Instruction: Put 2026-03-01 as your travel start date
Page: home
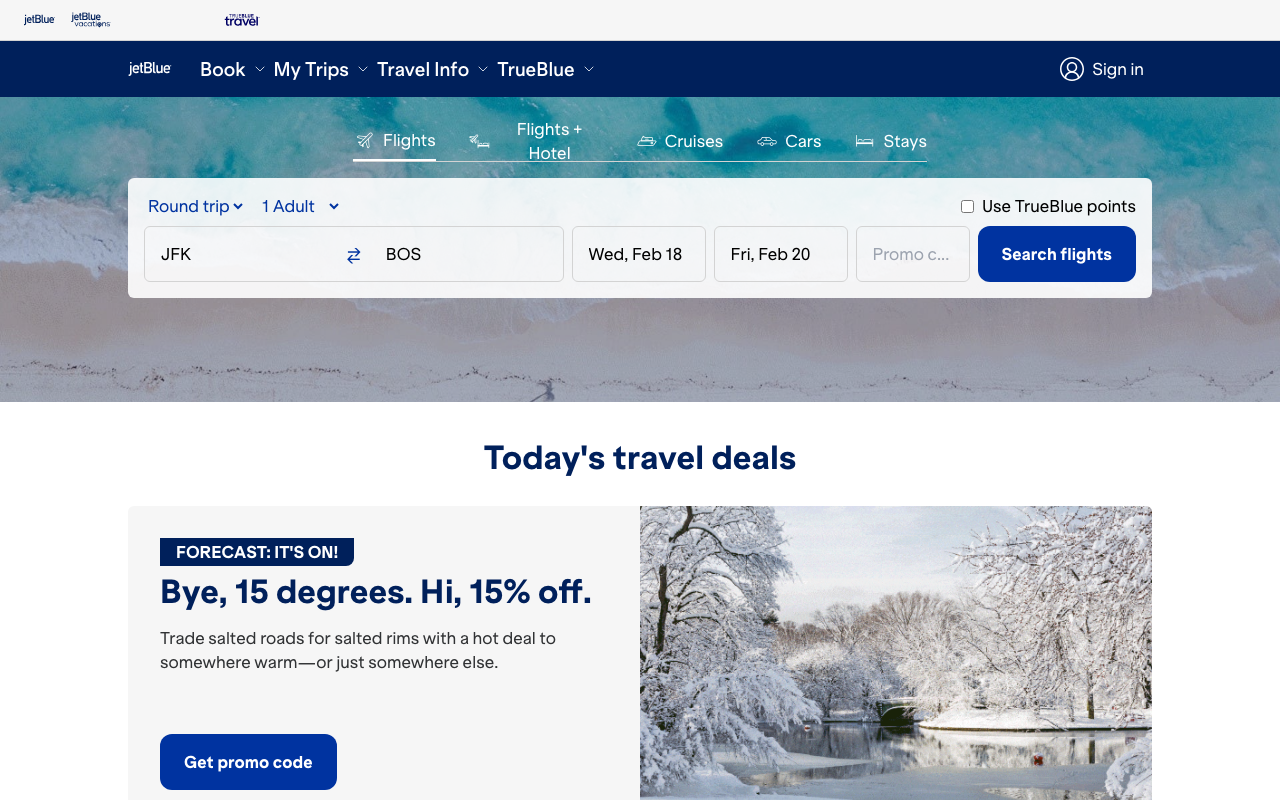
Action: type